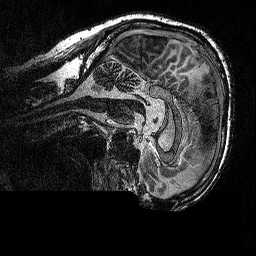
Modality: MP2RAGE
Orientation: sagittal
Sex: male
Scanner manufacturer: siemens
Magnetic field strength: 3 T
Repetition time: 5 s
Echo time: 0.00292 s